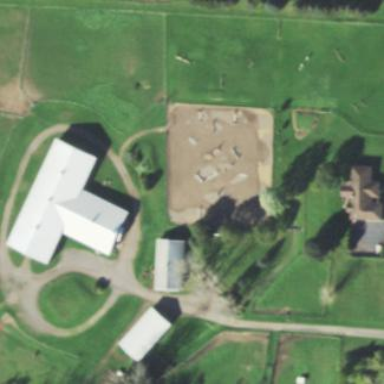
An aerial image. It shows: Equestrian pitch for leisure land use.